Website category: jobs
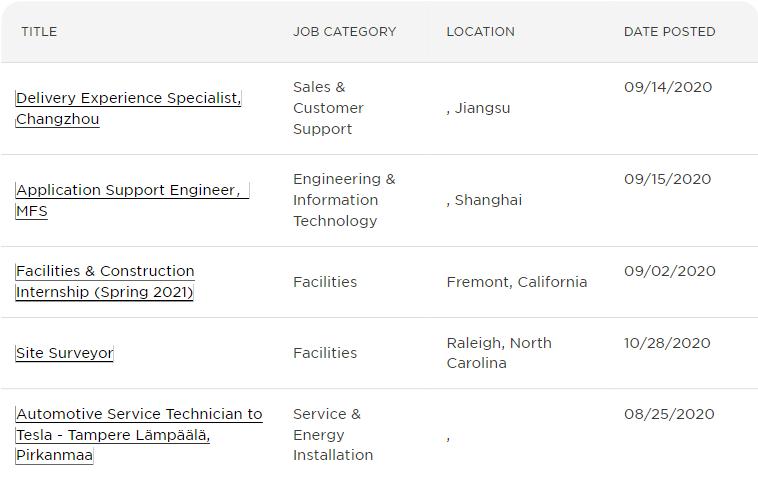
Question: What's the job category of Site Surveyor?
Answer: Facilities

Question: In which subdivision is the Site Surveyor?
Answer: Facilities

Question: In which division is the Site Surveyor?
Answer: Facilities

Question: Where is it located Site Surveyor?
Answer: Facilities

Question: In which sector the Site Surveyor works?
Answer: Facilities

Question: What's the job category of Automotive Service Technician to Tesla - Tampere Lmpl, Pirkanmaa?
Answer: Service & Energy Installation

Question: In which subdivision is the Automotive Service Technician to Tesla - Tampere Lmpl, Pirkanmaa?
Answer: Service & Energy Installation

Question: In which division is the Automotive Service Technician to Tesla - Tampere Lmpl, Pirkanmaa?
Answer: Service & Energy Installation

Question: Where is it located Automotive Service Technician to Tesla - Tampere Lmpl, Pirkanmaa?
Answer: Service & Energy Installation

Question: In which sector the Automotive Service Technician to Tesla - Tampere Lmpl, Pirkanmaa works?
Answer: Service & Energy Installation

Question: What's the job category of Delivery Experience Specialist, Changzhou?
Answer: Sales & Customer Support

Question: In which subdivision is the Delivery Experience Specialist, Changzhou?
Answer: Sales & Customer Support

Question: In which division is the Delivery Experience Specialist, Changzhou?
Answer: Sales & Customer Support

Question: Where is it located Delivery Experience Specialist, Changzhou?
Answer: Sales & Customer Support

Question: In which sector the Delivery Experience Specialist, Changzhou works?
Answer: Sales & Customer Support

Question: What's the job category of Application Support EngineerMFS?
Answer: Engineering & Information Technology

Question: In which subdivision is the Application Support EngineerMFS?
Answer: Engineering & Information Technology

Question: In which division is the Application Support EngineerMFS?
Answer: Engineering & Information Technology

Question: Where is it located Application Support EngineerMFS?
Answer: Engineering & Information Technology

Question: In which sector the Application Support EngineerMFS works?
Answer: Engineering & Information Technology

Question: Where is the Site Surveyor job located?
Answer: Raleigh, North Carolina

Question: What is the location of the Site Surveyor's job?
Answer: Raleigh, North Carolina

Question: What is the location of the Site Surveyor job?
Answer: Raleigh, North Carolina

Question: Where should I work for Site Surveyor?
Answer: Raleigh, North Carolina

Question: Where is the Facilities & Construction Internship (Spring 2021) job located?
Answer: Fremont, California

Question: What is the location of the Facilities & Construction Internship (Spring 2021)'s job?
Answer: Fremont, California

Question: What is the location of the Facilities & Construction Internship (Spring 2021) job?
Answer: Fremont, California

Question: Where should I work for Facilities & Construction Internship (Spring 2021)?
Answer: Fremont, California

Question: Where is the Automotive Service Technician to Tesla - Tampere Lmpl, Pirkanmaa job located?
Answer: ,

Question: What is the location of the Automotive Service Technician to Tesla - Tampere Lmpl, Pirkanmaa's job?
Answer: ,

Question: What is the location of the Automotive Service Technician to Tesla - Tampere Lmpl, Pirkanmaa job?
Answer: ,

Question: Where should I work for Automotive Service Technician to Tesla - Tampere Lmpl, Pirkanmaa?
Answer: ,

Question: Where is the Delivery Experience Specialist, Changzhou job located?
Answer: , Jiangsu

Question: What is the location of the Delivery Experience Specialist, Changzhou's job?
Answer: , Jiangsu

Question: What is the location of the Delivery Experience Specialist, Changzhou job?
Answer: , Jiangsu

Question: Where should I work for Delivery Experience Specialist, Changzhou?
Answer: , Jiangsu

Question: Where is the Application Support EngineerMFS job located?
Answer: , Shanghai

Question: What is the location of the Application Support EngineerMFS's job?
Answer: , Shanghai

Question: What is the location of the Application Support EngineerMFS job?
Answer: , Shanghai

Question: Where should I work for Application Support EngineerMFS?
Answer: , Shanghai

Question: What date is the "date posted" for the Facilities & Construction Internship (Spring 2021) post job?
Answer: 09/02/2020

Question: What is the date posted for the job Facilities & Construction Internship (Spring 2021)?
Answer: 09/02/2020

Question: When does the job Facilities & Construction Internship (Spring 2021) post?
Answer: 09/02/2020

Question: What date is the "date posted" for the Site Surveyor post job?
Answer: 10/28/2020

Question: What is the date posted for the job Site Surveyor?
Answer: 10/28/2020

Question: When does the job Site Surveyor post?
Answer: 10/28/2020

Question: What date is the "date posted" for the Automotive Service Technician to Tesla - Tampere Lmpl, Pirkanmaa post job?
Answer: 08/25/2020

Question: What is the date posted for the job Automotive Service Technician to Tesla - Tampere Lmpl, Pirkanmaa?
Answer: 08/25/2020

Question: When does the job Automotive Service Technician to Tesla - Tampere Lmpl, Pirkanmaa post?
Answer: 08/25/2020

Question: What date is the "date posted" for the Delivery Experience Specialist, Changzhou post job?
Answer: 09/14/2020

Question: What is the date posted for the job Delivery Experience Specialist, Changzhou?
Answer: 09/14/2020

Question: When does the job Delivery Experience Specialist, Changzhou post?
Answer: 09/14/2020

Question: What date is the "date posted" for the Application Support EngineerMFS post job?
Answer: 09/15/2020

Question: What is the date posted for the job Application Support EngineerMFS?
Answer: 09/15/2020

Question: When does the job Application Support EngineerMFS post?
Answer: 09/15/2020

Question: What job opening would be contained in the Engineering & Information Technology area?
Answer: Application Support EngineerMFS

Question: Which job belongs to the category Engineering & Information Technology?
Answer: Application Support EngineerMFS

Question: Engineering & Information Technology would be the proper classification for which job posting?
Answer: Application Support EngineerMFS

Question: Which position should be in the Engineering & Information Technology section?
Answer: Application Support EngineerMFS

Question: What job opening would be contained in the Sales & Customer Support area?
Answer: Delivery Experience Specialist, Changzhou

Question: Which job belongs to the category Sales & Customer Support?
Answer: Delivery Experience Specialist, Changzhou

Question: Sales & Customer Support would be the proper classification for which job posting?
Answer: Delivery Experience Specialist, Changzhou

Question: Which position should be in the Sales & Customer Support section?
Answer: Delivery Experience Specialist, Changzhou

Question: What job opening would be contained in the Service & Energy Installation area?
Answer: Automotive Service Technician to Tesla - Tampere Lmpl, Pirkanmaa